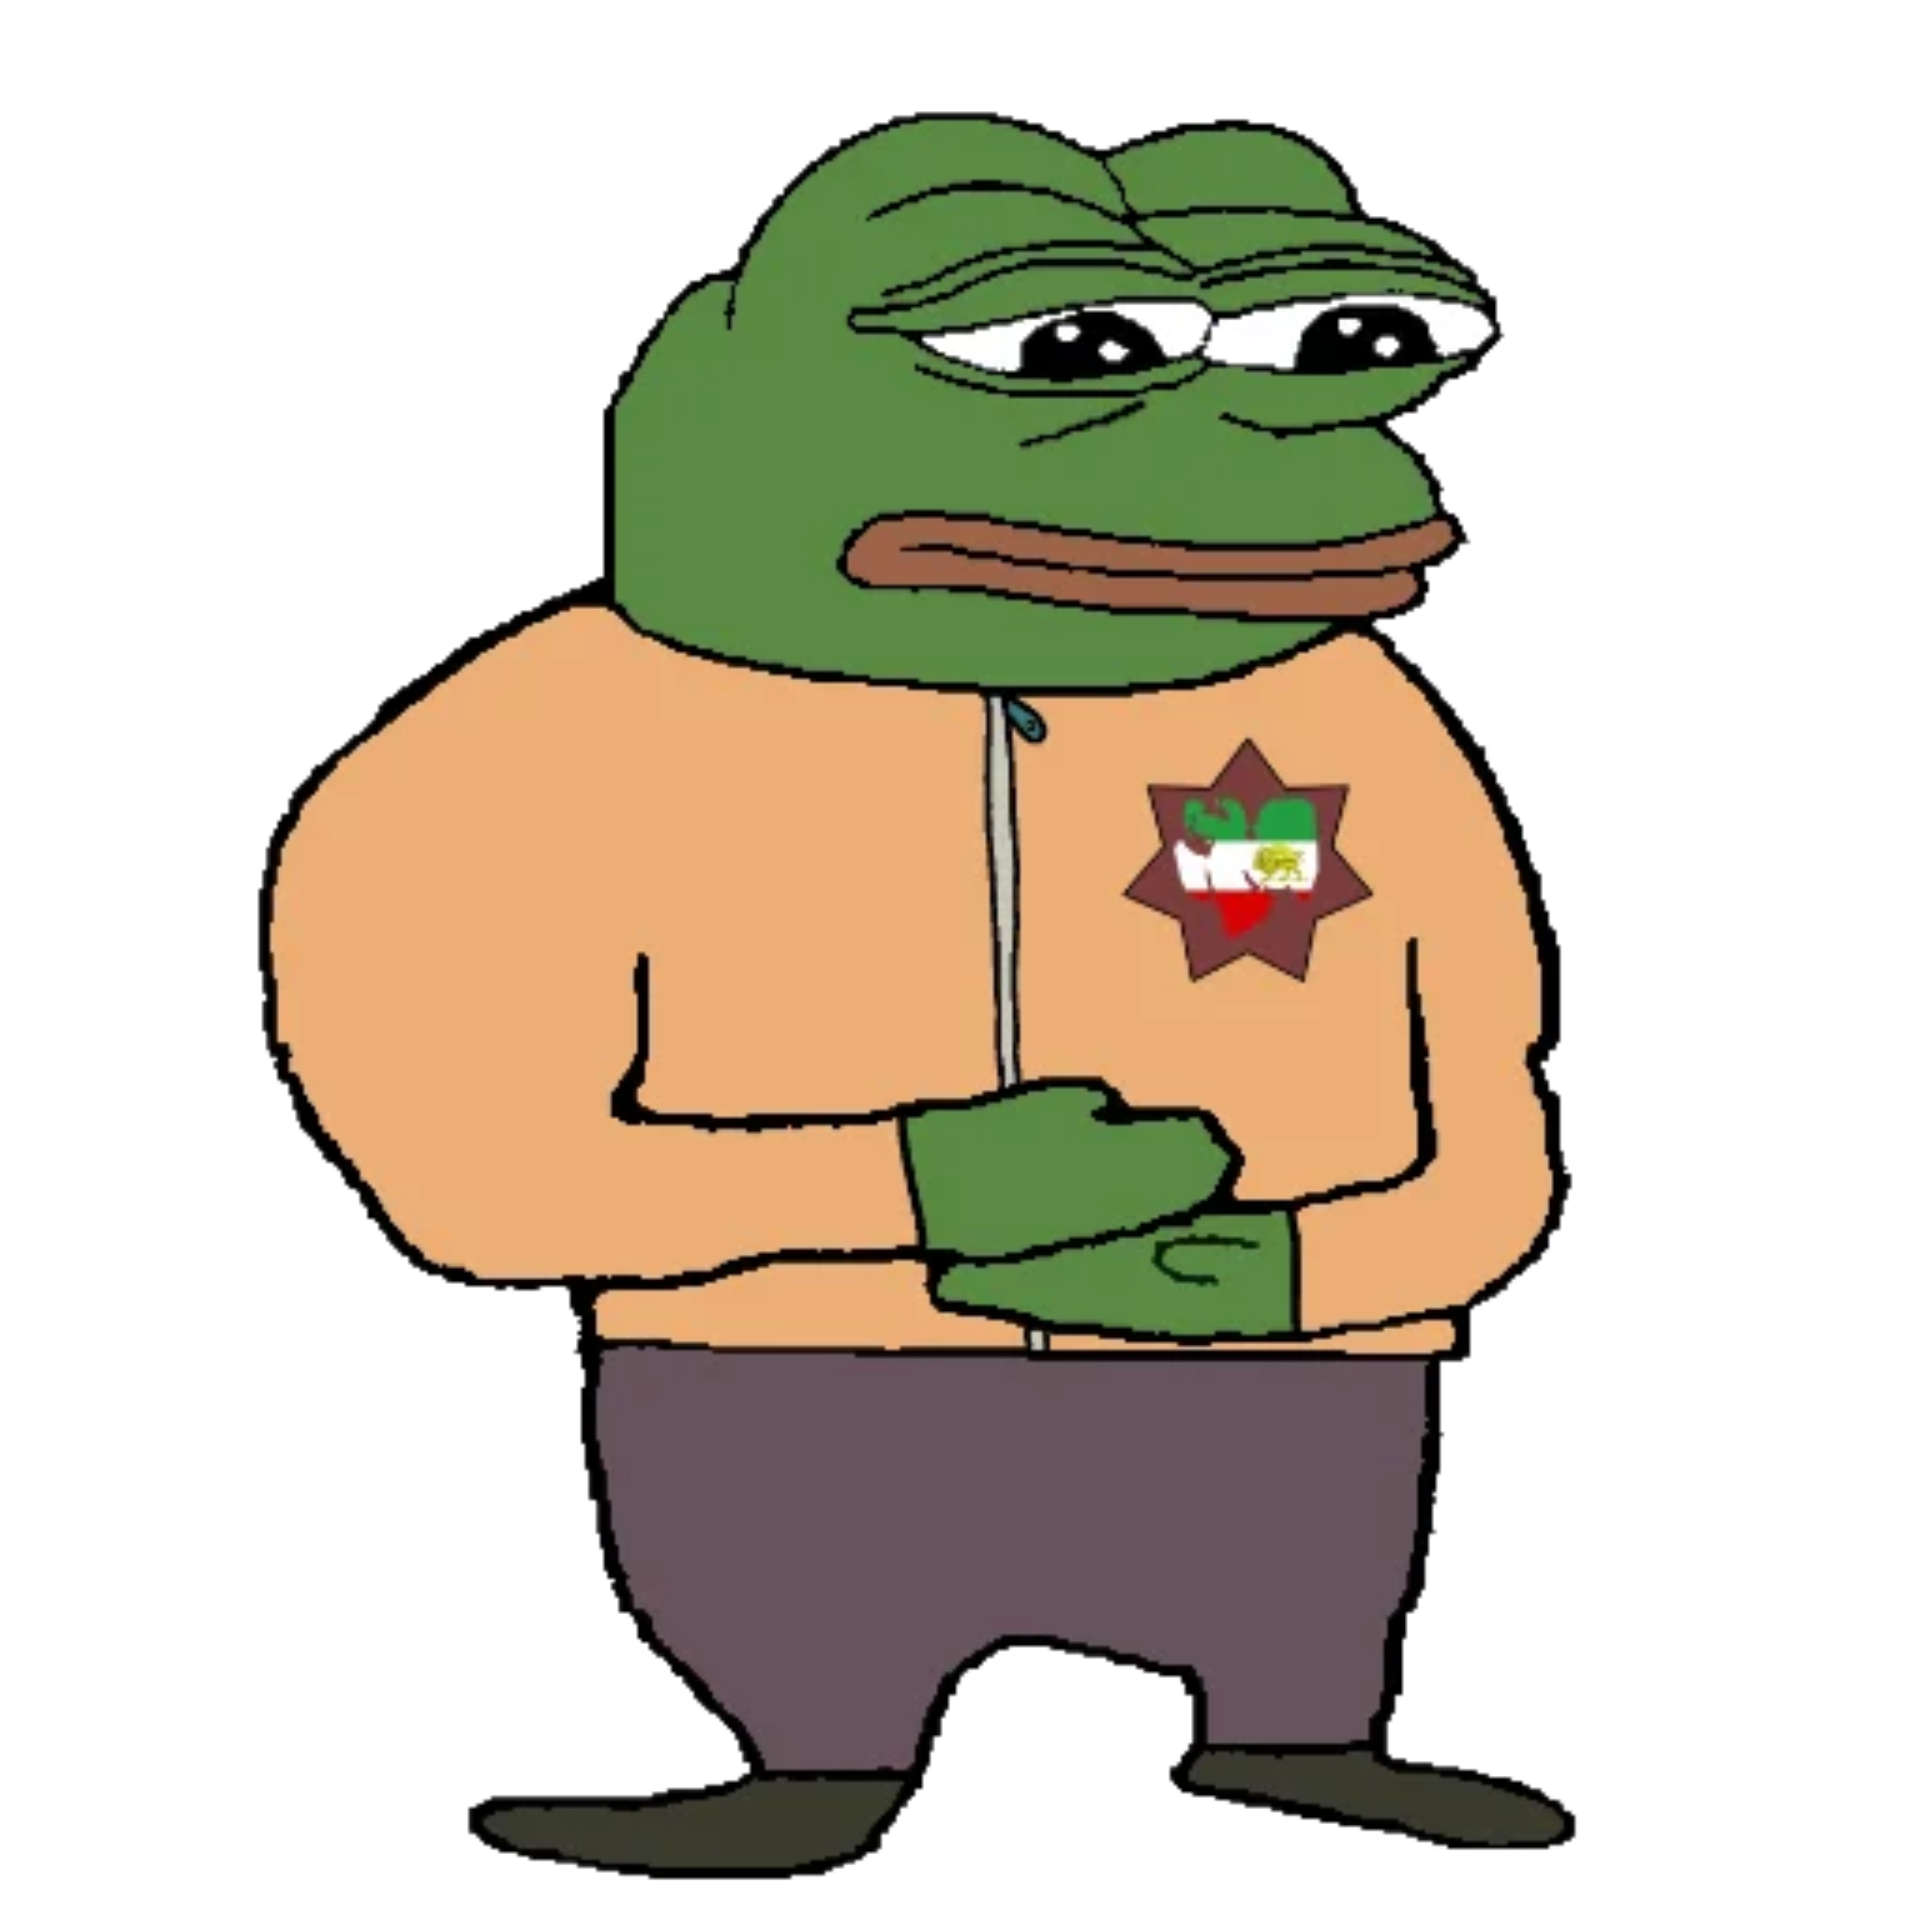
Label: 5_Pepe